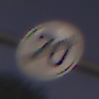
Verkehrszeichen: EndeGeschwindigkeit70
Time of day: Night
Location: Outdoor (Suburban)
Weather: PartlyCloudy
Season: NotSpecified
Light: Artificial